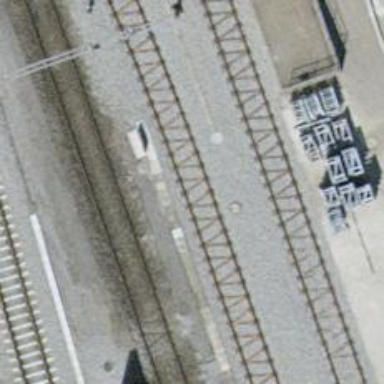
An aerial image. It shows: Railway switch.